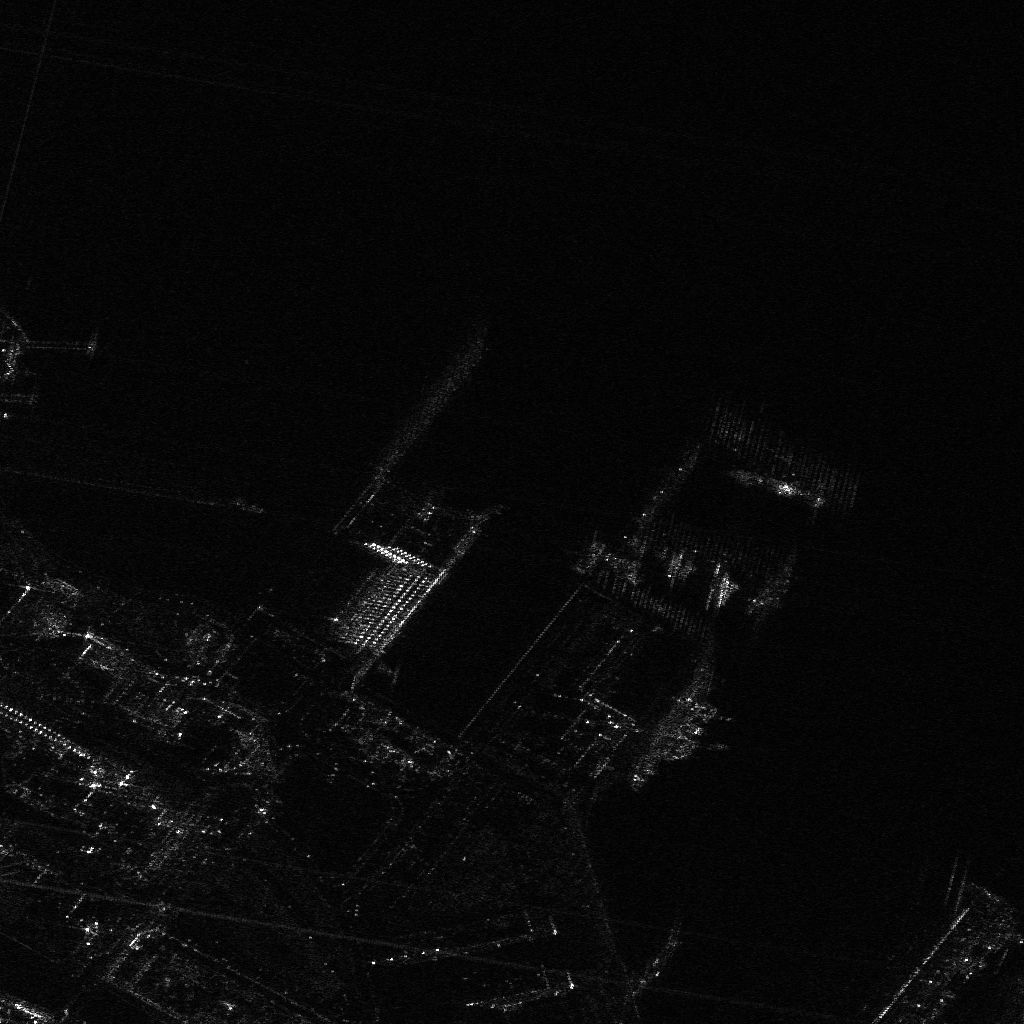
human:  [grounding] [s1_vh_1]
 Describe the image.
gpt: In the satellite image, there is  <ref>1 large container </ref> <box>[[71, 46, 80, 48, 15]]</box> located at right,  <ref>1 large container </ref> <box>[[64, 64, 67, 77, 37]]</box> located at bottom.